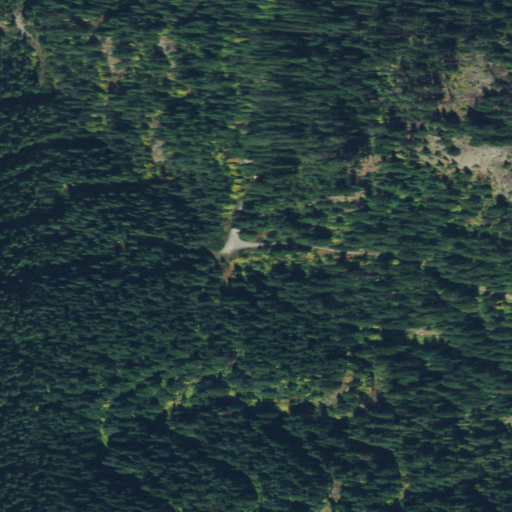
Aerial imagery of gap in Idaho named Cold Storage Saddle containing only evergreen forest